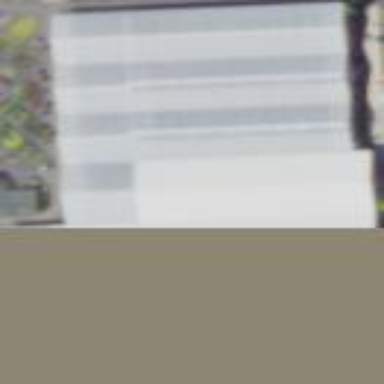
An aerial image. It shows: Garden centre housed in building.